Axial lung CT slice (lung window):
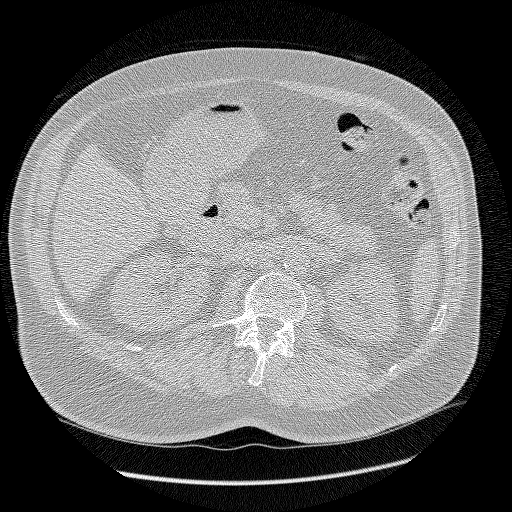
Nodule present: no